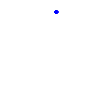
Particle: proton